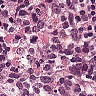
Metastatic tissue present: no